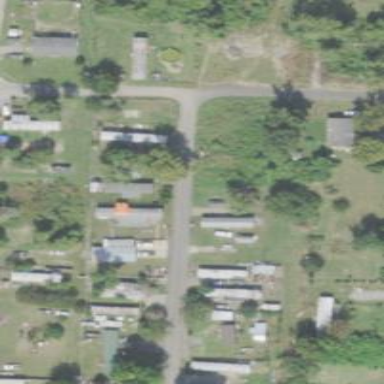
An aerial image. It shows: Residential area designated as trailer park.